Question: I'm getting black triangles along the edges of my skybox. They disappear as I approach them and get bigger when I move further away from them with the camera. Where might my problem be? Thanks
'''
mat4 VP = camera[currentCamera]->GetViewProjectionMatrix();
glm::mat4 S = glm::scale(glm::mat4(1),glm::vec3(150.0, 150.0, 150.0));
glm::mat4 MVP = VP*S;
skybox->Render(glm::value_ptr(MVP));
'''
And the render function is:
'''
void Renderable::Render(const GLfloat* MVP)
{
shader.Use();
glUniformMatrix4fv(shader("MVP"), 1, GL_FALSE, MVP);
SetCustomUniforms();
glBindVertexArray(vaoID);
glDrawElements(primType, totalIndices, GL_UNSIGNED_INT, 0);
glBindVertexArray(0);
shader.UnUse();
}
'''

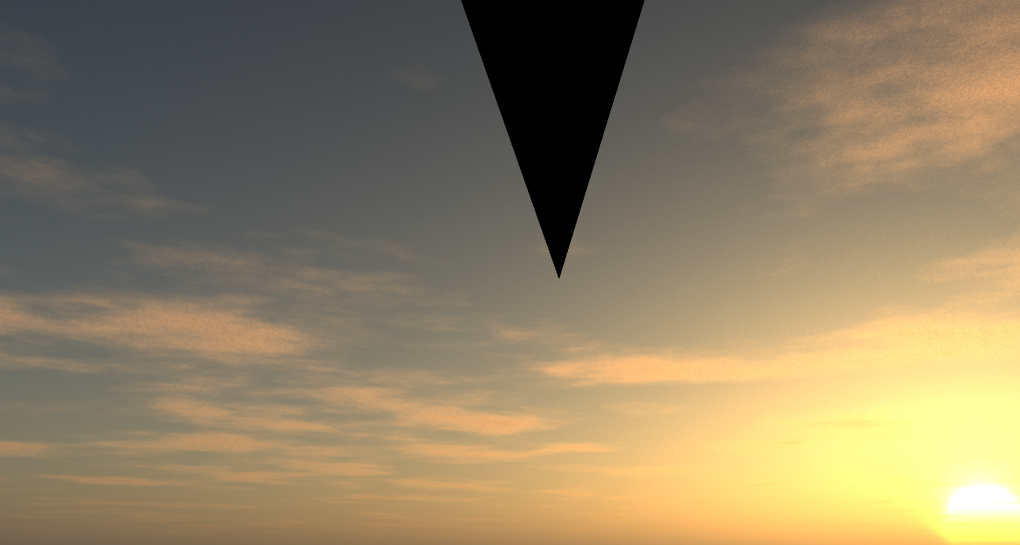
Answer: It looks like your skybox geometry is getting clipped by the far plane of the viewing frustum. You should probably increase the distance to the far plane, which is probably configurable on your camera class.